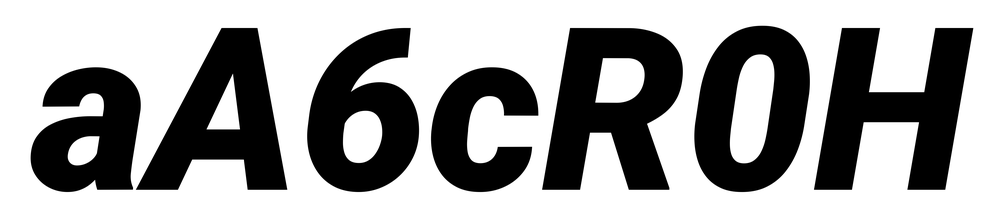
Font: Roboto-Italic_Black_Italic